Question: My extension has two tables and two models.
My modules are:
'Mage::getModel('custommod/reg')' - just like 'Mage::getModel('customer/customer')', reg saves data of registration
'Mage::getModel('custommod/personal')' - just like 'Mage::getModel('customer/address')', //personal data of a reg records.
Please check the image below:

Here, Account information tab saves data in customer/customer
and Address information tab saves data in customer/address.
I like this type of section.
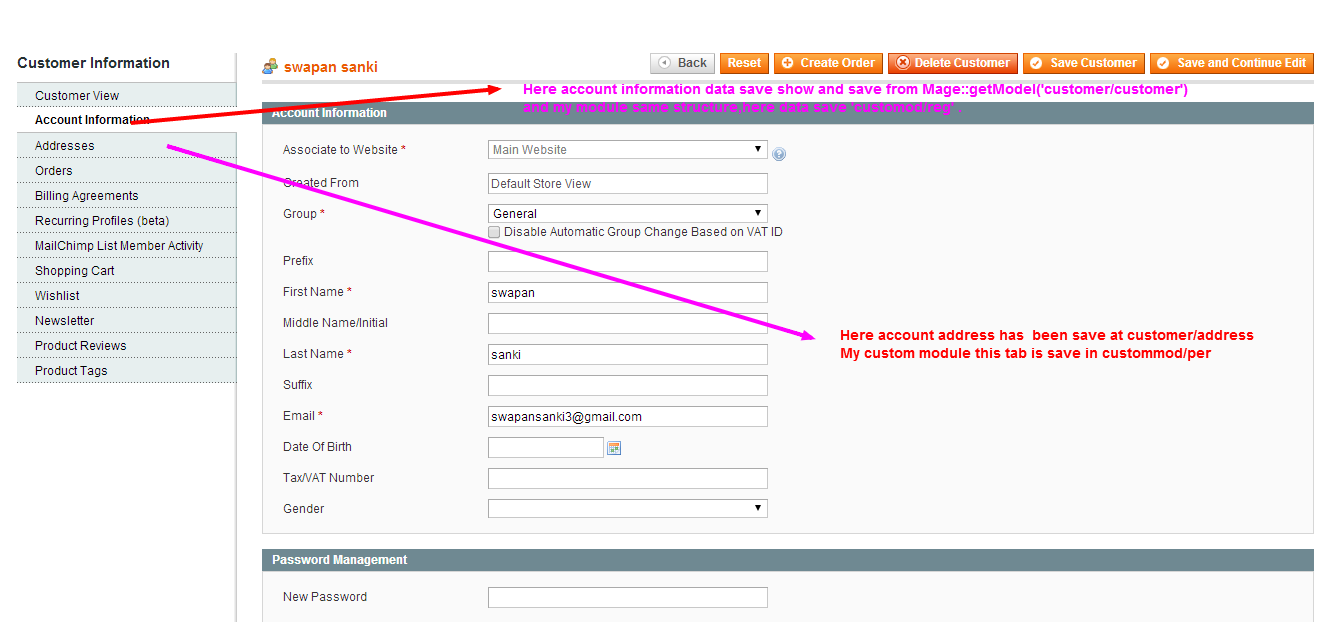
Answer: After a long time work i have done it ,Here the solution
The tabs.php show left panel
'''
<?php
class Amit_Vendor_Block_Adminhtml_List_Edit_Tabs extends Mage_Adminhtml_Block_Widget_Tabs
{
public function __construct()
{
parent::__construct();
$this->setId('vendor_tabs');
$this->setDestElementId('edit_form');
$this->setTitle(Mage::helper('vendor')->__('Manage Vendor'));
}
protected function _beforeToHtml()
{
$this->addTab('form_section', array(
'label' => Mage::helper('vendor')->__('General Information'),
'title' => Mage::helper('vendor')->__('General Information'),
'content' => $this->getLayout()->createBlock('vendor/adminhtml_list_edit_tab_form')->toHtml(),
));
$this->addTab('vendor_details',array(
'label'=>Mage::helper('vendor')->__('Vendor Store Details'),
'title'=>Mage::helper('vendor')->__('Vendor Store Details'),
'content'=>$this->getLayout()->createBlock('vendor/adminhtml_list_edit_tab_storedetails')->toHtml(),
));
return parent::_beforeToHtml();
}
}
'''
after the form.php
'''
<?php
class Amit_Vendor_Block_Adminhtml_List_Edit_Tab_Form extends Mage_Adminhtml_Block_Widget_Form
{
protected function _prepareForm()
{
$vendor = Mage::registry('vendor_data');
$form = new Varien_Data_Form();
$fieldset = $form->addFieldset('vendor_form', array(
'legend' => Mage::helper('vendor')->__('Vendor Registration')
));
$fieldset->addField('name', 'text', array(
'name' => 'name',
'label' => Mage::helper('vendor')->__('Name'),
'required' => true,
));
$fieldset->addField('email', 'text', array(
'name' => 'email',
'label' => Mage::helper('vendor')->__('Email'),
'required' => true,
));
$fieldset->addField('user_name', 'text', array(
'name' => 'user_name',
'label' => Mage::helper('vendor')->__('User name'),
'required' => true,
));
$fieldset->addField('password', 'password', array(
'name' => 'password',
'class' => 'required-entry',
'label' => Mage::helper('vendor')->__('Password'),
'required' => true,
));
$this->setForm($form);
$form->setValues($vendor->getData());
return parent::_prepareForm();
}
public function filter($value)
{
return number_format($value, 2);
}
}
'''
Second form Storedetails.php
'''
<?php
class Amit_Vendor_Block_Adminhtml_List_Edit_Tab_Storedetails extends Mage_Adminhtml_Block_Widget_Form{
protected function _prepareForm(){
$vendorStore = Mage::registry('vendor_store_details');// new registry for different module
$form = new Varien_Data_Form();
//$form->setFieldNameSuffix('vendor_store');
$fieldset = $form->addFieldset('vendor_form', array(
'legend' => Mage::helper('vendor')->__('Vendor deatsilsn')
));
$fieldset->addField('alternative_email','text',array(
'name' =>'alternative_email',
'label' => Mage::helper('vendor')->__('Alternative Email'),
'required'=> false
));
$fieldset->addField('shopname','text',array(
'name' =>'shopname',
'label' => Mage::helper('vendor')->__('Shop Name'),
'required'=> true,
'class' => 'required-entry',
));
$fieldset->addField('company', 'text', array(
'name' => 'company',
'label' => Mage::helper('vendor')->__('Company'),
'required' => true,
'class' => 'required-entry',
));
$fieldset->addField('street','text',array(
'name' =>'vendor_details[street]',
'label' => Mage::helper('vendor')->__('Street Address'),
'required'=> false
));
$this->setForm($form);
$form->addValues($vendorStore->getData());
return parent::_prepareForm();
}
}
'''